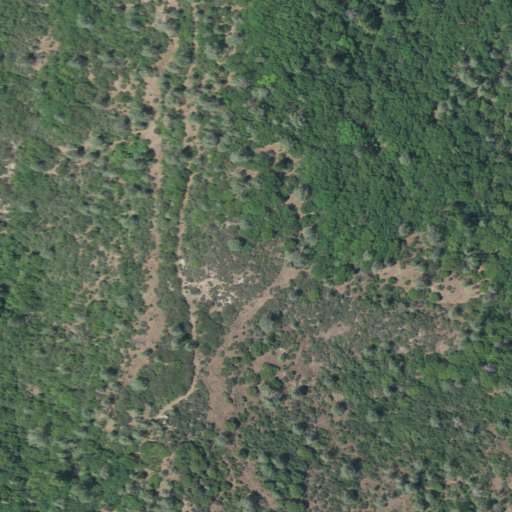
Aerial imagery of ridge(s) in California named Candlestick Ridge containing only grassland